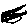
Label: hexagon